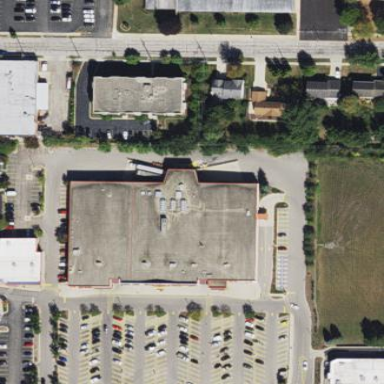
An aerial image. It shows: Retail building housing supermarket.